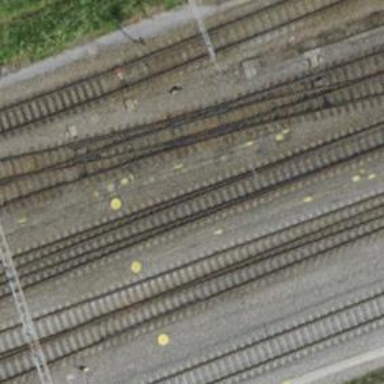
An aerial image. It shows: Single-track electrified railway with contact line.